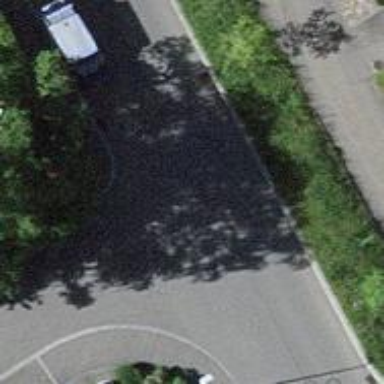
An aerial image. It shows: Residential road with asphalt surface and no sidewalk.